Interaction volume radius: 10 \u00c5
Interaction volume height: 35 \u00c5
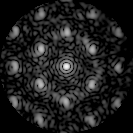
Disorder parameter: 0.3857